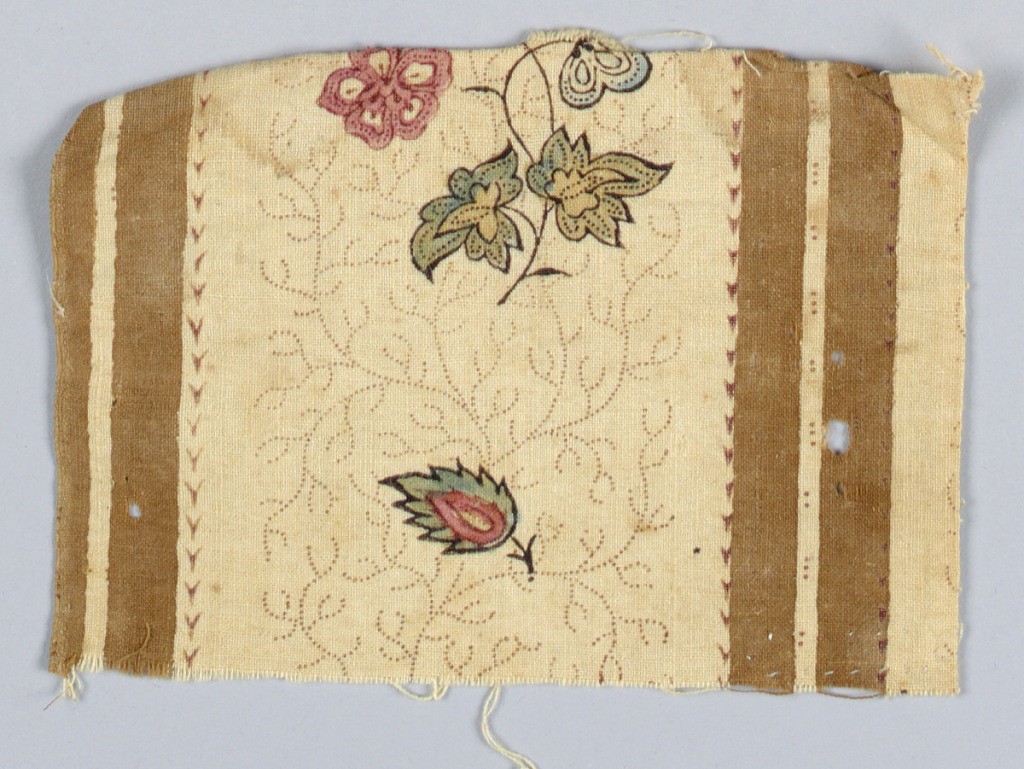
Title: Fragment
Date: early 19th century
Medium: cotton Technique: printed by engraved copper plate on plain weave
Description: Small off-white fragment with two brown stripes on either side. The central off-white stripe is printed with a flower spray and leaf in red, blue, yellow and black. A very fine trailing vine in brown picotage forms the background pattern.